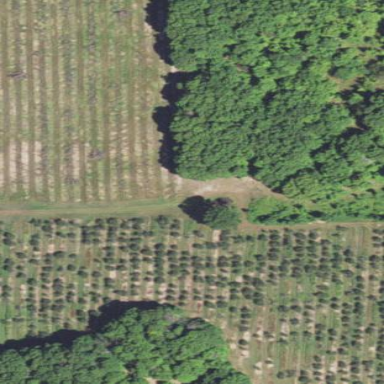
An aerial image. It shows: Orchard.